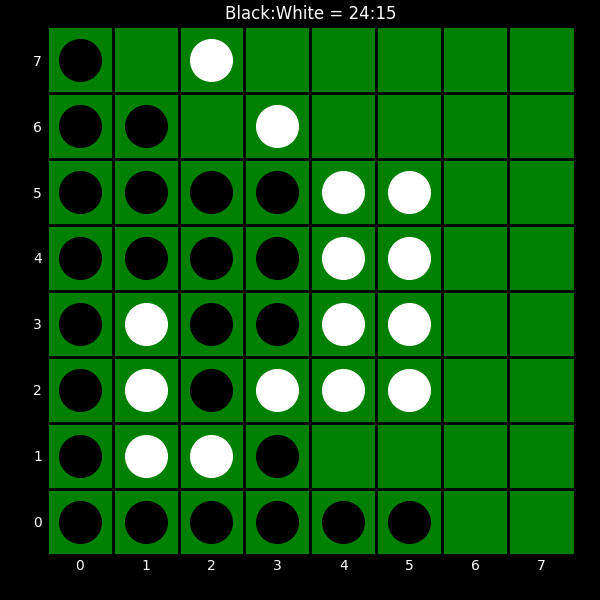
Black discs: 24
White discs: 15